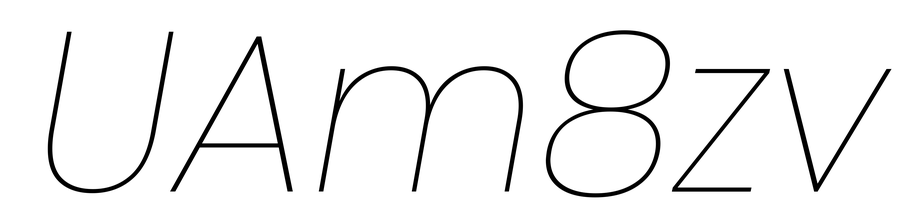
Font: Poppins-ThinItalic